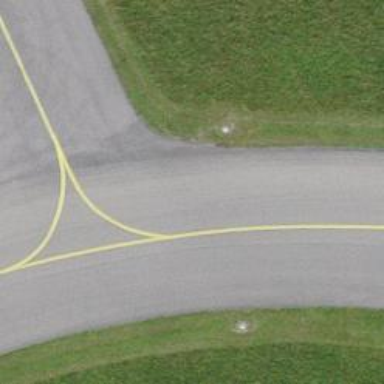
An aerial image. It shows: Taxiway at the airport with asphalt surface.